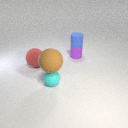
small purple rubber cylinder below small blue rubber cylinder